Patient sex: M
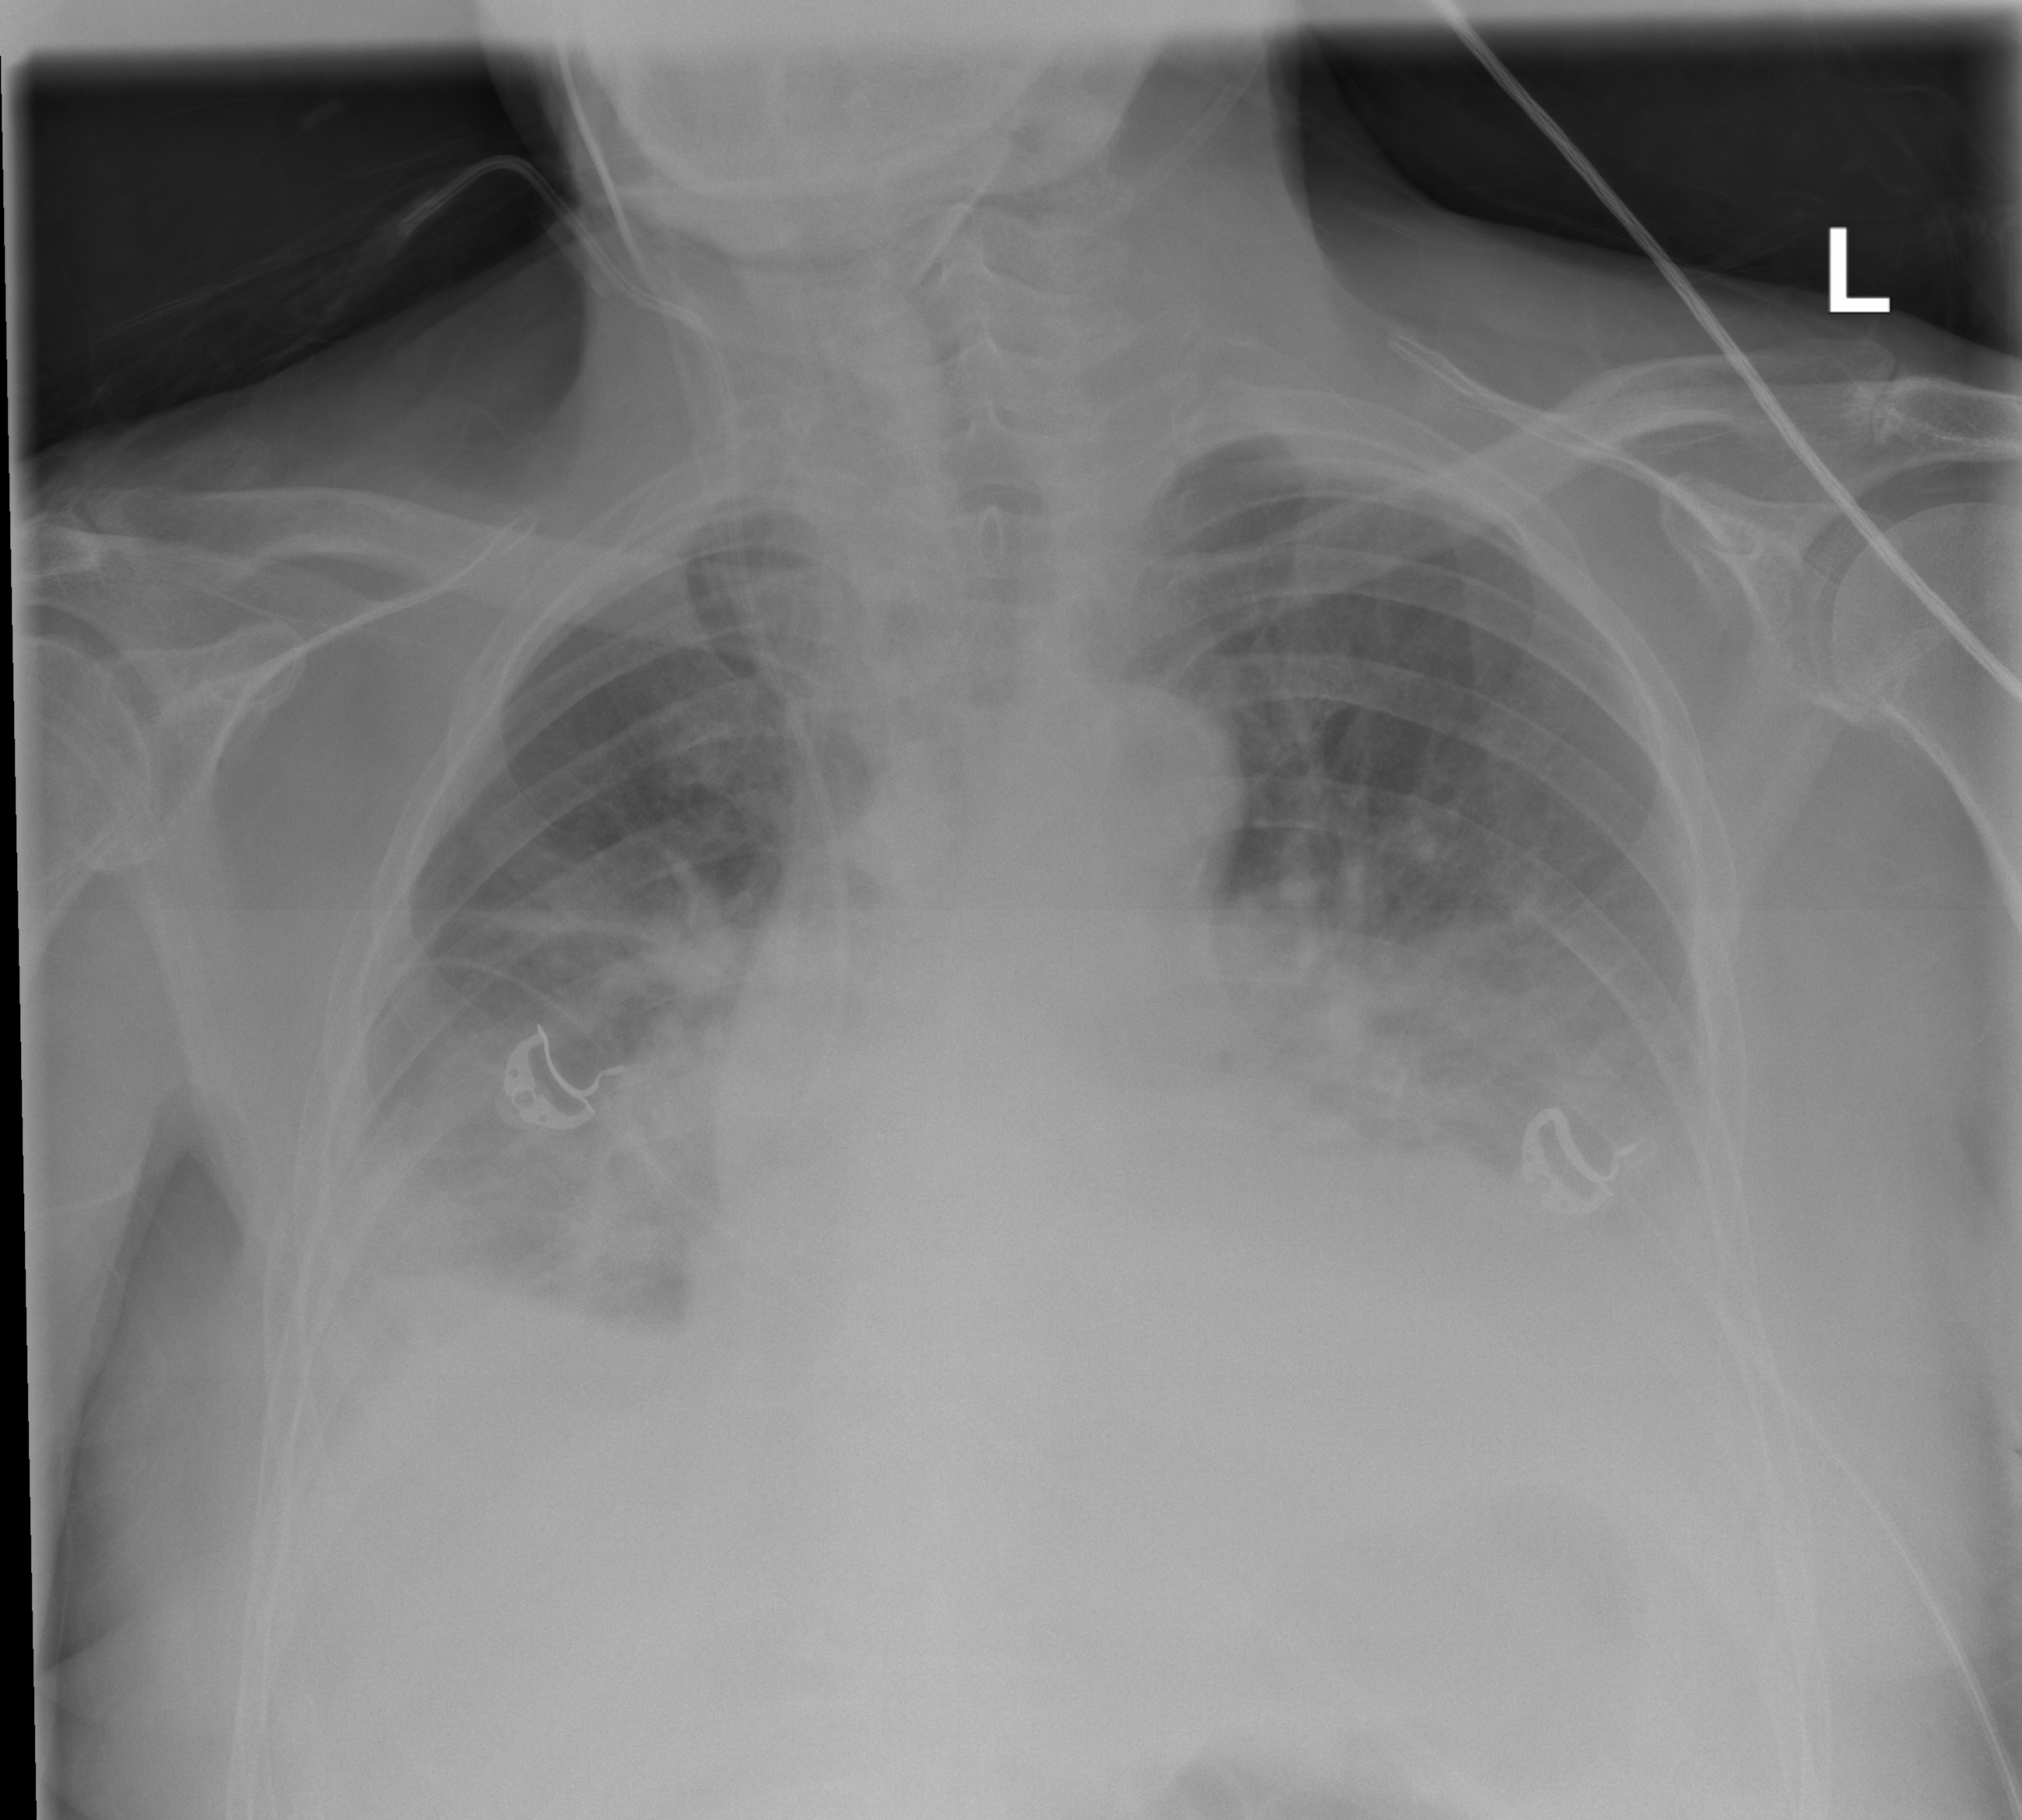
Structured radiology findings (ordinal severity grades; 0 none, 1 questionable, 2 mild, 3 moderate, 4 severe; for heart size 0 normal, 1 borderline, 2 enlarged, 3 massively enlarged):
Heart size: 2
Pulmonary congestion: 0
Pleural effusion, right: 2
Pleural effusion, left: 2
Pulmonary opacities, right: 0
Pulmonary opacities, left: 2
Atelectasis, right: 2
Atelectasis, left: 2